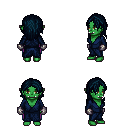
a pixel art fantasy rpg character, female body template, orc, green skin, blue robe, magenta pants, raven long hairstyle, metal gloves, four views (front, back, left, right), 2x2 character sprite sheet, small pixel art, hard edges, no anti-aliasing